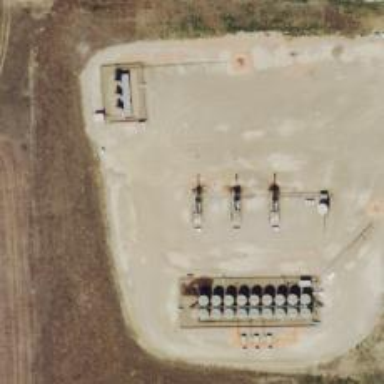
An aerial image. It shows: Petroleum well.